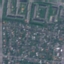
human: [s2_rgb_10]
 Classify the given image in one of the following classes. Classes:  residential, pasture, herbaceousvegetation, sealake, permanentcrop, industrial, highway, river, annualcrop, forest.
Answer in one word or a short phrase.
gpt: Residential